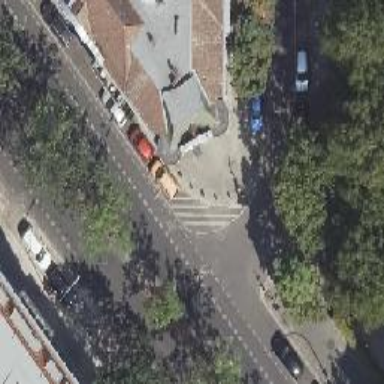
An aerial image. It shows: Unmarked crossing on the road.